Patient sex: F
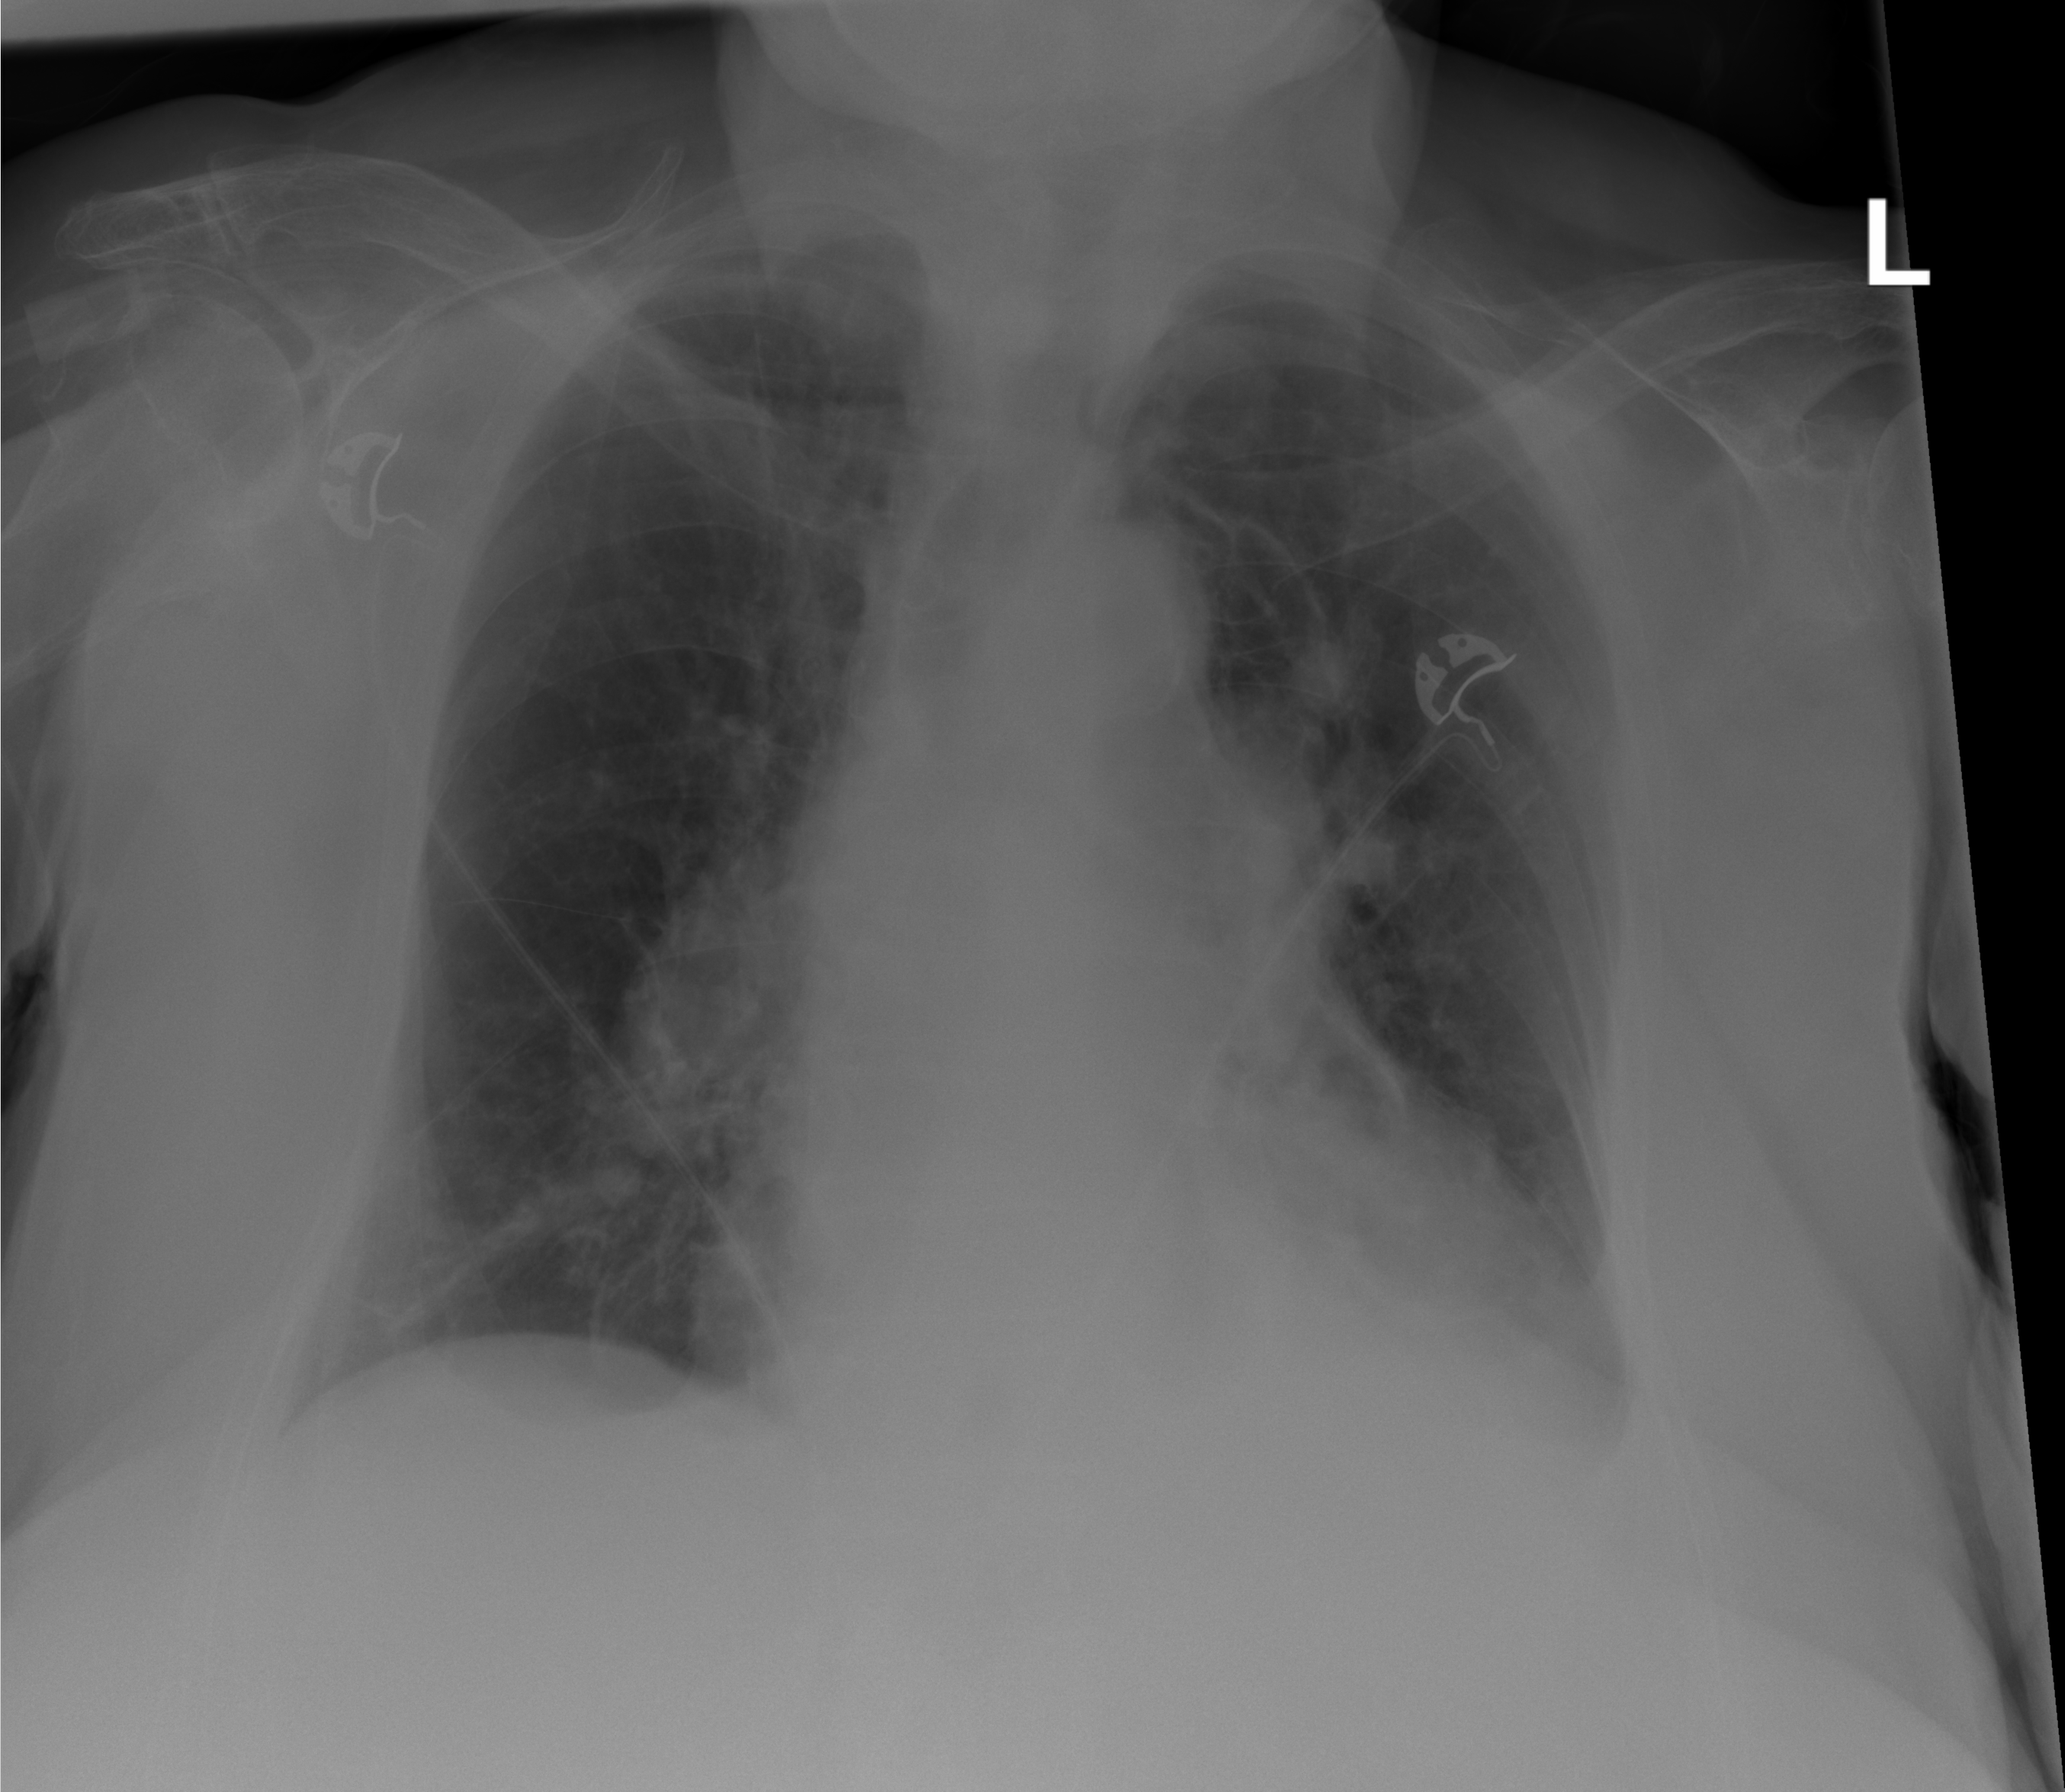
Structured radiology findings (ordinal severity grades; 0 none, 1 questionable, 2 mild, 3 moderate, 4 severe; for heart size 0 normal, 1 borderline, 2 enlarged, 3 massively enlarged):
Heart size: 2
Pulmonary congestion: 2
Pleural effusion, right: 0
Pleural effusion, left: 1
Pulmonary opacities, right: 0
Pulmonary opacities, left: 0
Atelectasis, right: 0
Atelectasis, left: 0